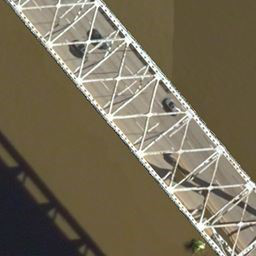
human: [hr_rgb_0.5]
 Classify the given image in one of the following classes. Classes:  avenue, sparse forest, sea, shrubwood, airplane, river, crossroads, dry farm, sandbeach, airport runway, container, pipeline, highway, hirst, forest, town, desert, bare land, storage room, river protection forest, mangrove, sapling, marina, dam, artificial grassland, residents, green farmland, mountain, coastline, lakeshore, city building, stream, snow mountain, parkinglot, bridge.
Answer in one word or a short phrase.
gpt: bridge